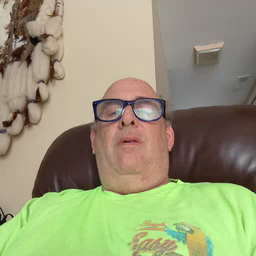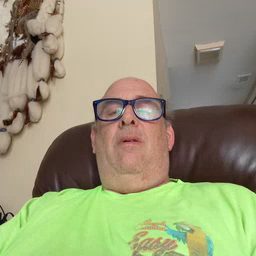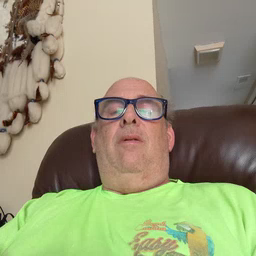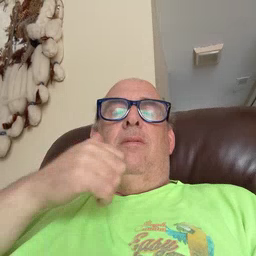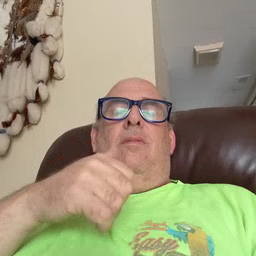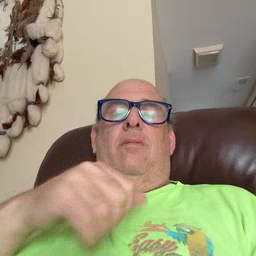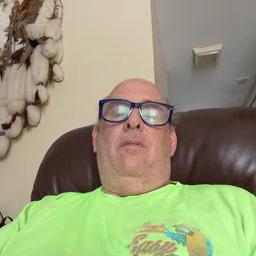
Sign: girl